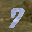
Label: 7